You are looking at the short-time Fourier spectrogram of a bearing's acceleration signal. Diagnose the bearing from this image, choosing from: normal, inner_race, outer_race, ball.
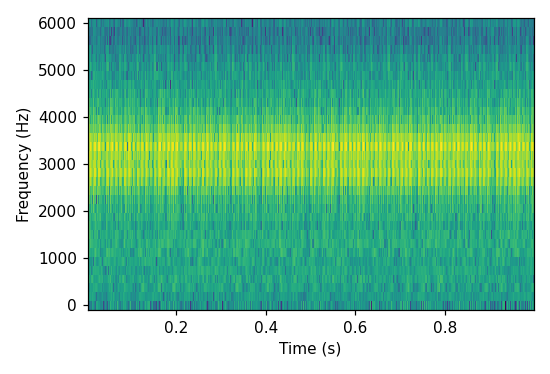
Answer: outer_race